Interaction volume radius: 5 \u00c5
Interaction volume height: 15 \u00c5
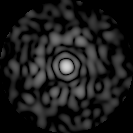
Disorder parameter: 0.8111